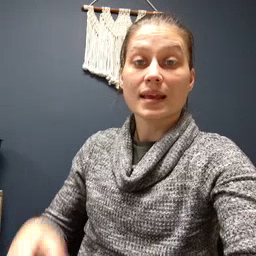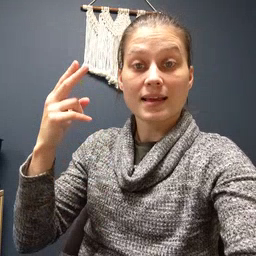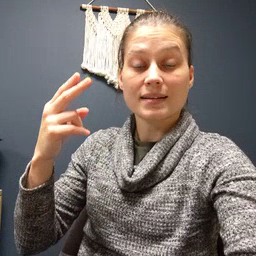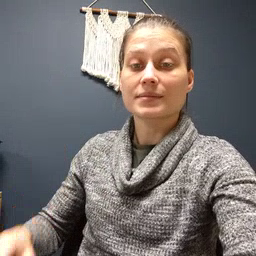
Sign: high